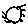
Label: sun